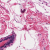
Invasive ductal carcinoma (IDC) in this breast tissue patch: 0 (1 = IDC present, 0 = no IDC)